Aerial crown-view tile of a tropical tree (Barro Colorado Island, Panama), acquired 20250217:
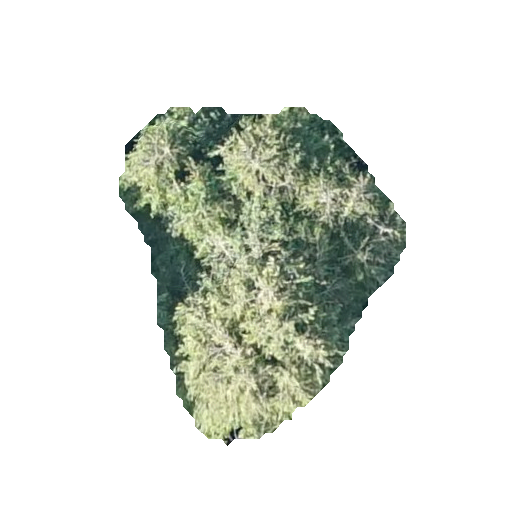
Species: Quararibea stenophylla
GBIF accepted scientific name: Quararibea stenophylla
Crown area: 96.416 m²